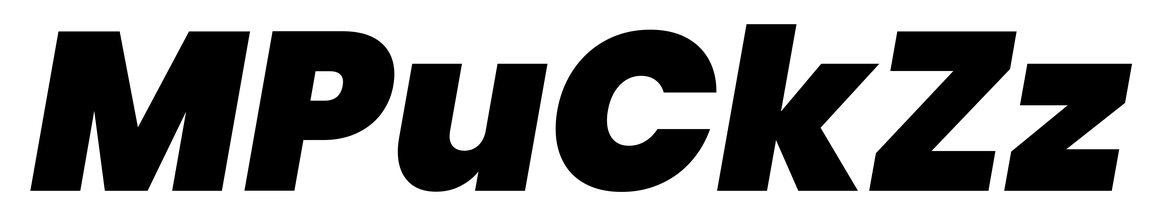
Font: Poppins-BlackItalic